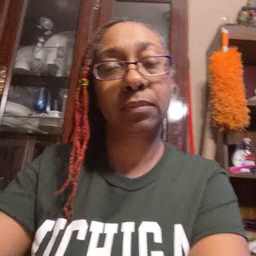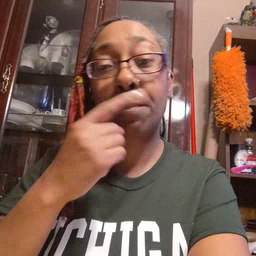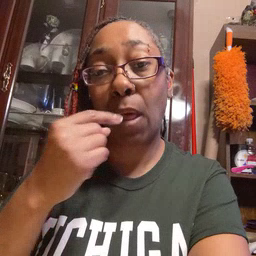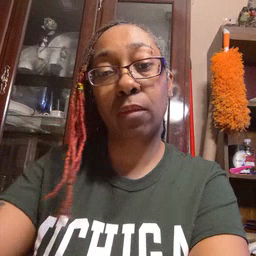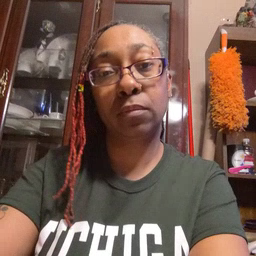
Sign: mouth